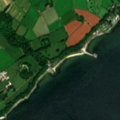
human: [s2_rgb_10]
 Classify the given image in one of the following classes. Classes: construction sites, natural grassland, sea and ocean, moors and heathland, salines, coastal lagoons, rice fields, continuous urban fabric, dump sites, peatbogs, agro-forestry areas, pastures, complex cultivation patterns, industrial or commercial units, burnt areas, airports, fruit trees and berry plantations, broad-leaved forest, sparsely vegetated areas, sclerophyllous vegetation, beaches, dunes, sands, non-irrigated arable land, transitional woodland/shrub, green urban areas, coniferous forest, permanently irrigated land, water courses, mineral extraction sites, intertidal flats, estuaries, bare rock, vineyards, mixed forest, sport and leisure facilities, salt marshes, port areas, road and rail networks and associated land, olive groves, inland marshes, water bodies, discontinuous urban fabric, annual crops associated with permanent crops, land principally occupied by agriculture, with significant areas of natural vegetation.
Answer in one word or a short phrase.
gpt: discontinuous urban fabric, pastures, sea and ocean